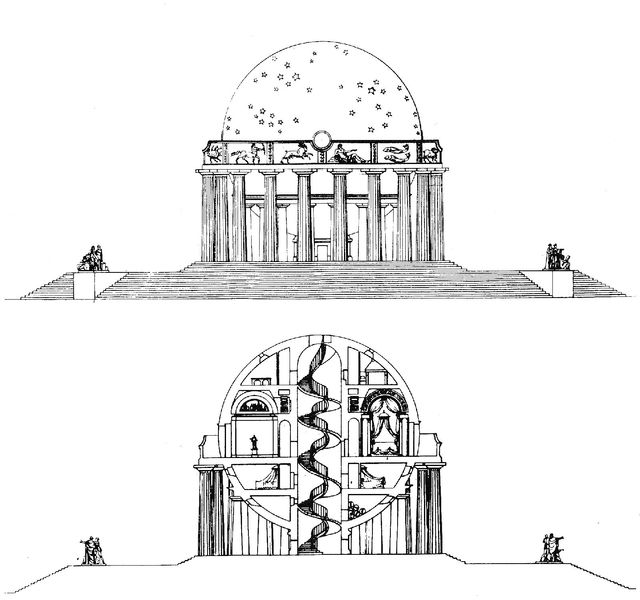
Titel: Schnitt und Aufriss eines Wohnhauses in Kugelform, “Maison d’un Cosmopolite”, von Vaudoyer
Künstler: Antoine Laurent Thomas Vaudoyer
Schlagwörter: himmel, säulen, zeichnung, zimmer, gebäude, architektur, kreis, skulptur, treppe, treppen, scheibe, schnitt, sterne, kugel, entwurf, freitreppe, tempel, wendeltreppe, sternzeichen, stockwerke, riß, fantasie, querschnitt, spirale, weltkugel, rotunde, boullee, ehrenmal, tierkreiszeichen, schiebe, planetarium, runt, imer, querscchnitt, kkreis